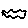
Label: cloud